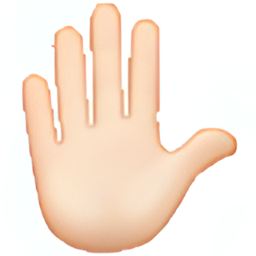
Name: raised hand
Emoji: ✋🏻
Group: People & Body
Sub-group: hand-fingers-open